Aerial crown-view tile of a tropical tree (Barro Colorado Island, Panama), acquired 20250124:
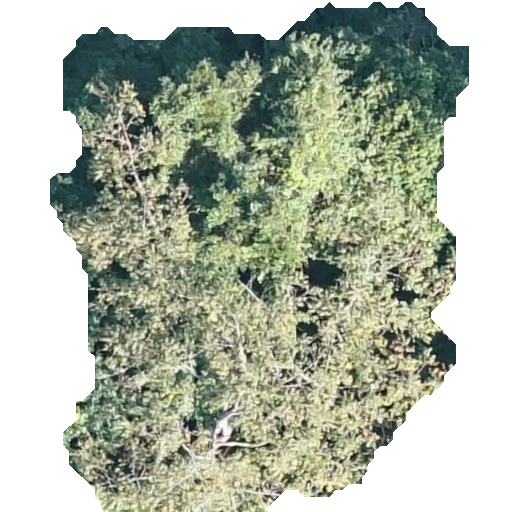
Species: Spondias radlkoferi
GBIF accepted scientific name: Spondias radlkoferi
Crown area: 255.811 m²